Interaction volume radius: 10 \u00c5
Interaction volume height: 20 \u00c5
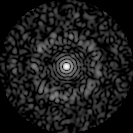
Disorder parameter: 0.871